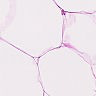
Metastatic tissue present: no